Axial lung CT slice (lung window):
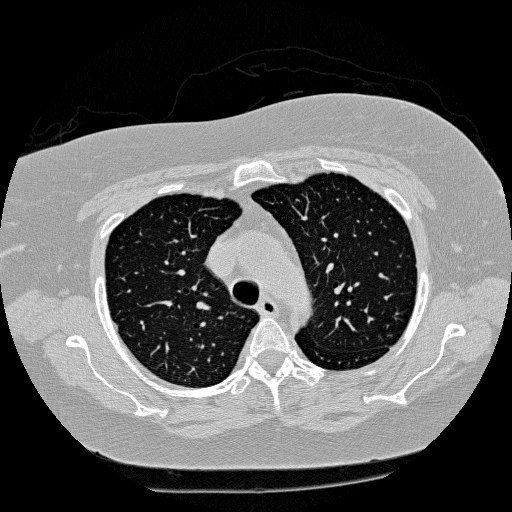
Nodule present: no